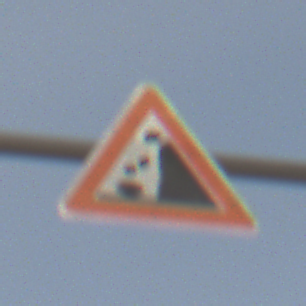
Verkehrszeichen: SteinschlagRechts
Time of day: MorningAfternoon
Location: Outdoor (Nature)
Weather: PartlyCloudy
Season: Winter
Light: Natural